Question: The figure describes the ball exchange problem. The white ball can exchange positions with the adjacent colored balls in the 4-neighborhood. The target state is that all balls are arranged in the order of red, blue, green, and yellow from the upper left corner in the order of rows first and columns. How many exchanges are needed?
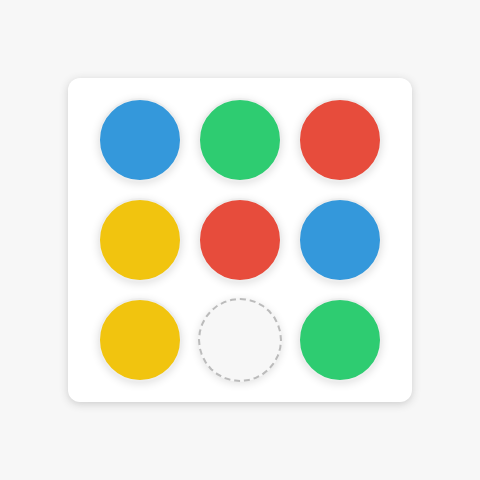
Answer: 13